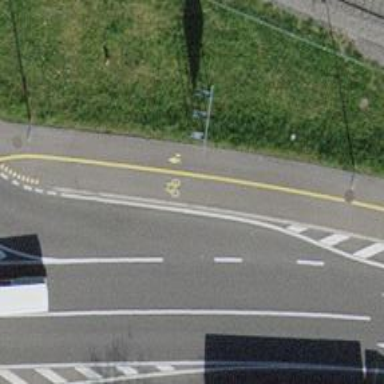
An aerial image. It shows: Asphalt cycleway intersecting with asphalt footway.